Question: In my app using coredata i have an entity with two attributes (numerical value), (NSdate)). The user in one tableview can enter these two values each day and they are recorded with a fetch controller. For more understanding here is a screenshot of the concerned with the issue:

Th is where the user adds a new value and when user clicks on any of the two fields in the static tableview, he is redirected to the view for editing.
What I would like to do is to check the entered by the user and display a warning(could be an alert message or in this case the footer message that would show or pop up whenever the new entered value is less than a previous value entered in a different day(a previous stored value of RecordingDate(the NSdate input attribute from CoreData model).
if the current user enters: Zahlerstand = and Datum: , and in a previous record the values were: Zahlerstand = and Datum: then we see than on successive dates. In this case a should be displayed(as in the tableview section footer. before he can click on "save" button in the .
Please help with some sample code if possible.
Thank you in advance,
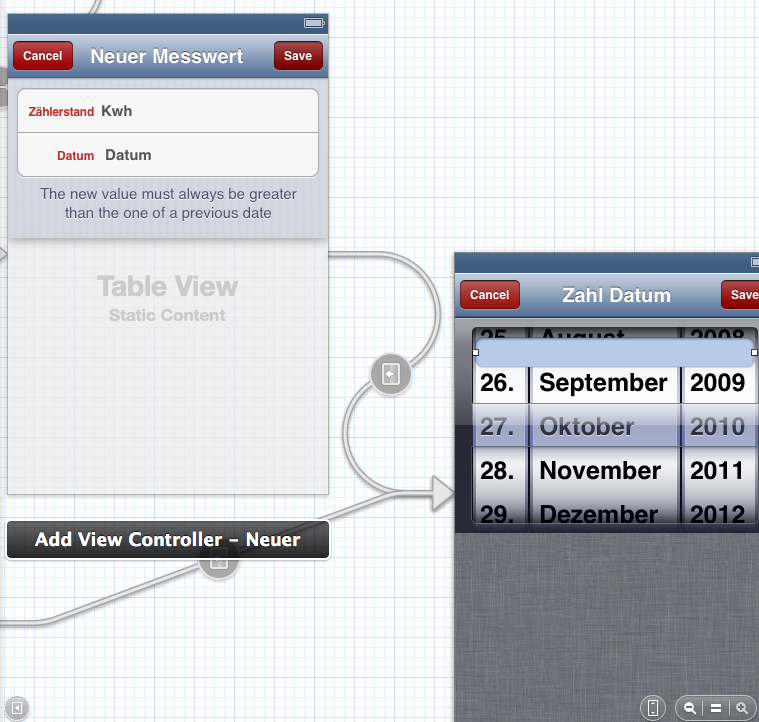
Answer: Use NSComparisonResult for comparing older date to newer date as :
'''
compare: method returns an NSComparisonResult value that indicates the temporal ordering of the receiver and another given date.
- (NSComparisonResult)compare:(NSDate *)anotherDate
switch ([olderDate compare:newDate]) {
case NSOrderedAscending:
// olderDate is earlier in time than newDate
break;
case NSOrderedSame:
// Both dates are same
break;
case NSOrderedDescending:
// olderDate is later in time than newDate
break;
}
'''